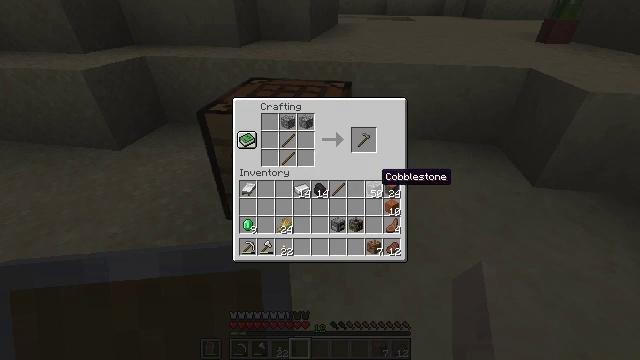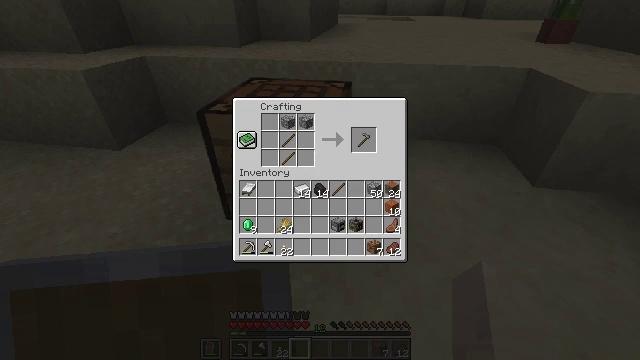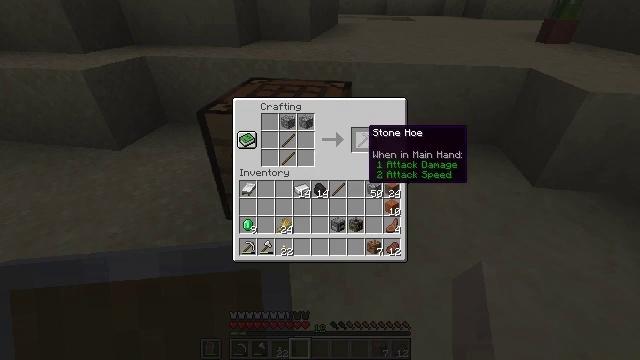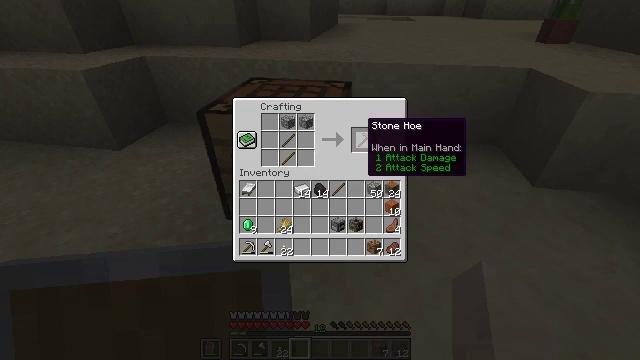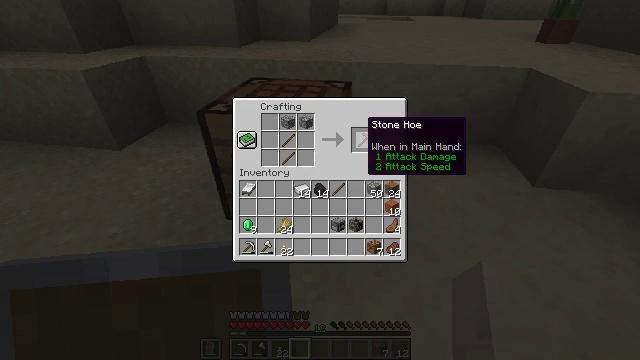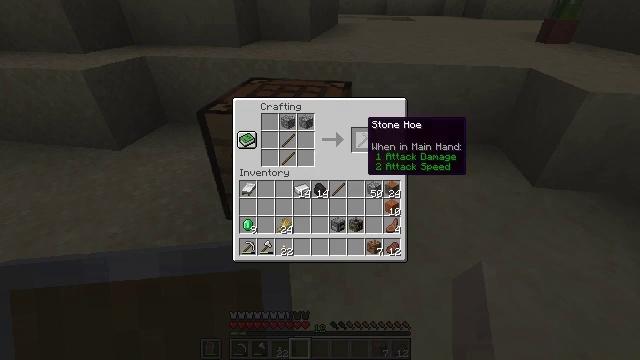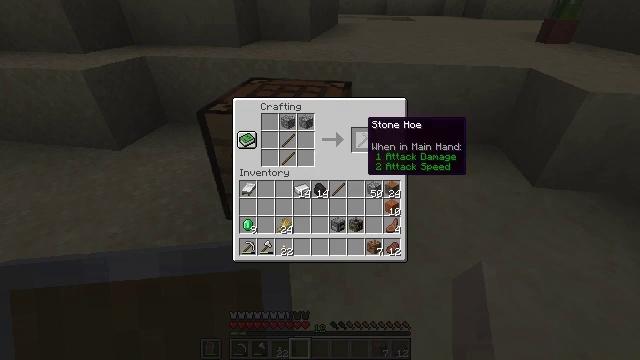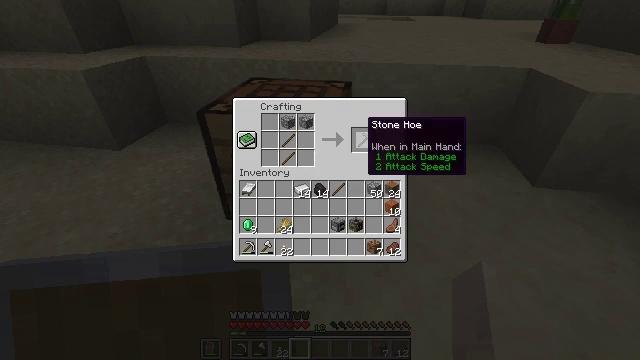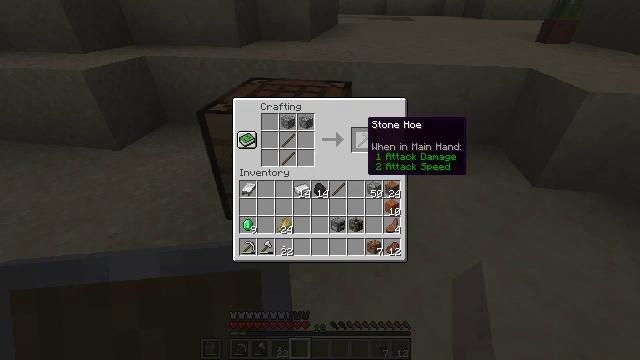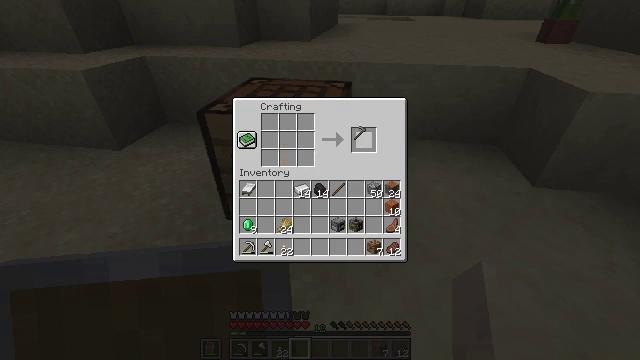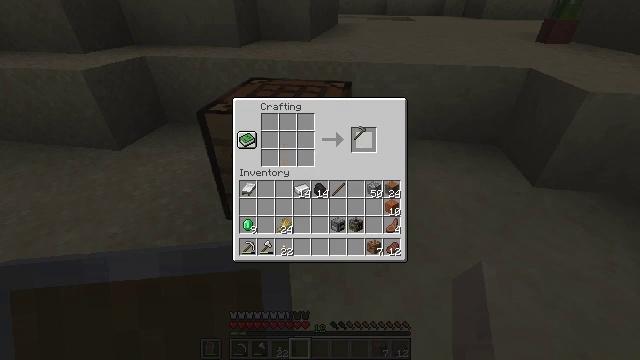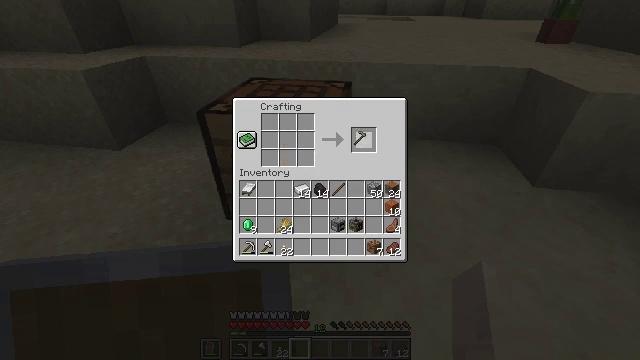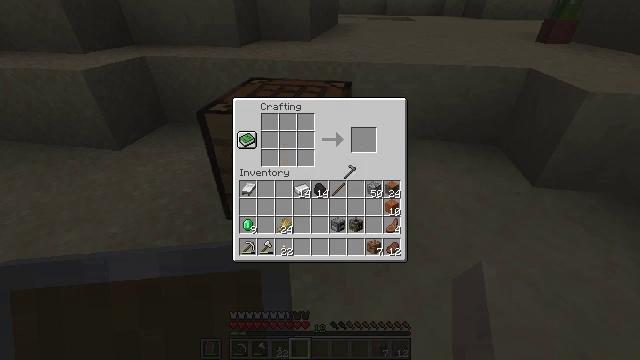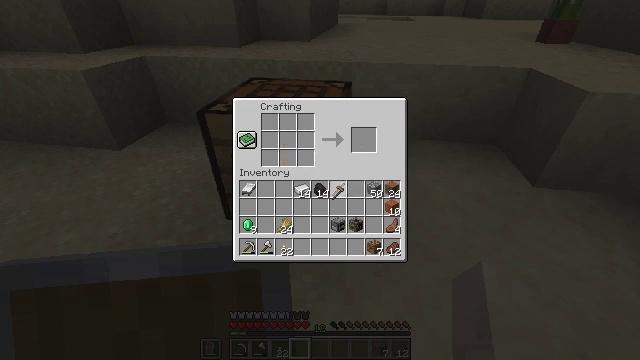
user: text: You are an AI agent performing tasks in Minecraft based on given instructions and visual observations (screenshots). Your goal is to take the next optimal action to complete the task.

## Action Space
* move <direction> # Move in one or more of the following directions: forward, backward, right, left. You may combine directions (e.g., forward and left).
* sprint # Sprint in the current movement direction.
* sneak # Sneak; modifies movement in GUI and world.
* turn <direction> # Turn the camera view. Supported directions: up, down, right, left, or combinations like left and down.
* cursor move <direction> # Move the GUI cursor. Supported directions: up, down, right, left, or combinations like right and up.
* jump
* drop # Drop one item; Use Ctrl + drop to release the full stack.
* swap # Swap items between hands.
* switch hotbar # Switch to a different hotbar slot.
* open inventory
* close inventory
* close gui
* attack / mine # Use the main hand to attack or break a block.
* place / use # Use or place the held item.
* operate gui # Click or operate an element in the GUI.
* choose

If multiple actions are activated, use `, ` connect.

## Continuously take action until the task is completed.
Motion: motion action
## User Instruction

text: Craft a stone hoe by combining cobblestone with sticks.
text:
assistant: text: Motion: no_op
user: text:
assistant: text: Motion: cursor move left and up
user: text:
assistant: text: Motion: cursor move up
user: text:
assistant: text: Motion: no_op
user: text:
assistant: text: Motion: no_op
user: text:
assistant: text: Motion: no_op
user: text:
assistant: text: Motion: no_op
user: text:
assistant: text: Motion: no_op
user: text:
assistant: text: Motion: operate gui
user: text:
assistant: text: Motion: operate gui
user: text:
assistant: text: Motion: no_op
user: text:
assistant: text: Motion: cursor move left and down
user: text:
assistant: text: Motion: cursor move left and down
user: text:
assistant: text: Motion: no_op